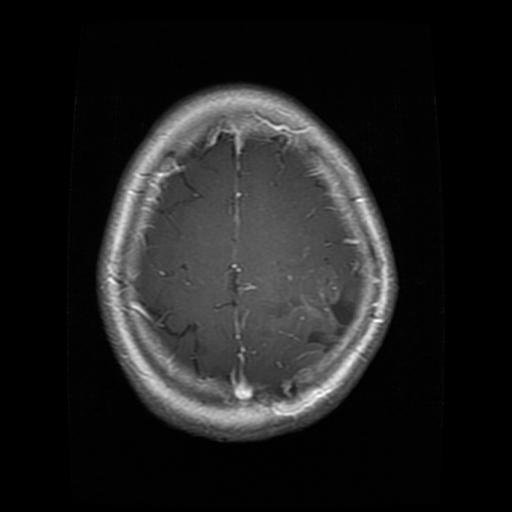
Label: glioma